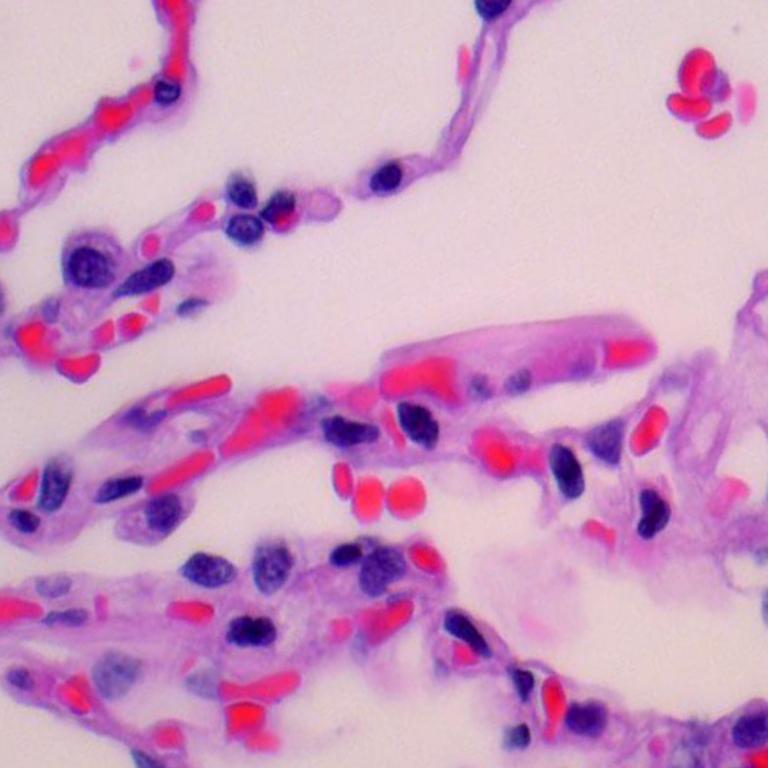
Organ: lung
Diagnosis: benign